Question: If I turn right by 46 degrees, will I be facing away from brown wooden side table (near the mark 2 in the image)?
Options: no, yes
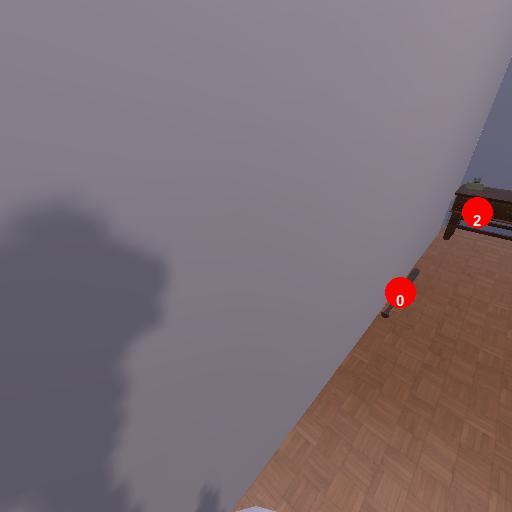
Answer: no